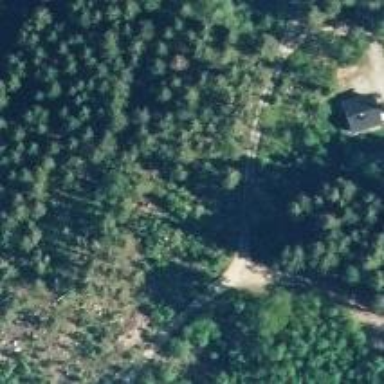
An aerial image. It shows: Fallen tree blocking the path.